Question:
the original code is like this.
'''
else
{
continue;
}
}
break;
}
case UserType.Individual:
{
'''
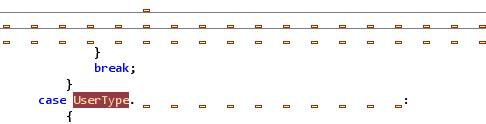
Answer: You want to install SP1 for Visual Studio. See <URL>